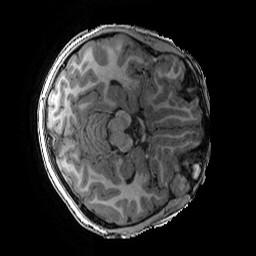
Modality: T1w
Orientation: axial
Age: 11
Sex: female
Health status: ill
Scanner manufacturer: ge
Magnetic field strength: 3 T
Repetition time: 0.007664 s
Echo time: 0.00342 s